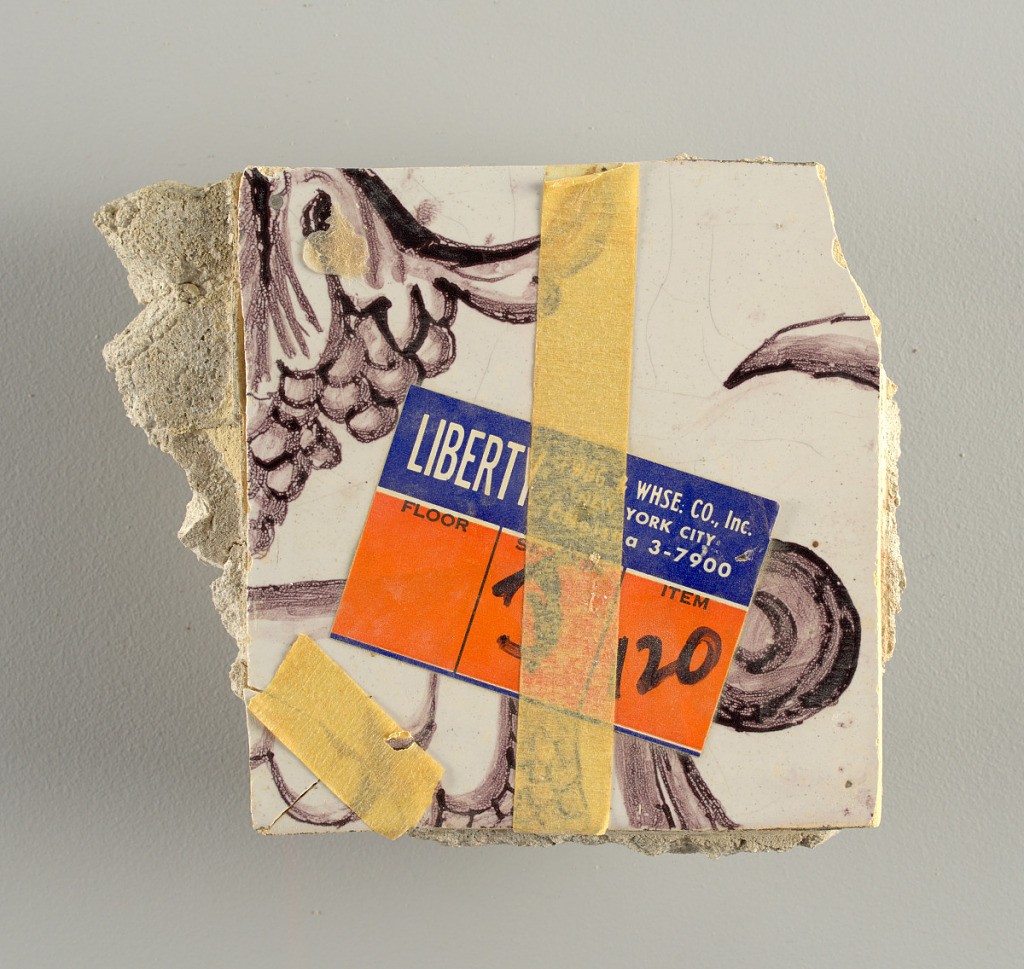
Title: Wall facing
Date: ca. 1725
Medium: tin-glazed earthenware, underglaze
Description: Two vertical rectangles, twenty-three tiles high.  A) Nine tiles wide at top; seven tiles wide at bottom.  B) Ten and one-half tiles wide.

Arabesque design of foliage.  A) with centered figure of Justice under a canopy.  B) with centered urn.